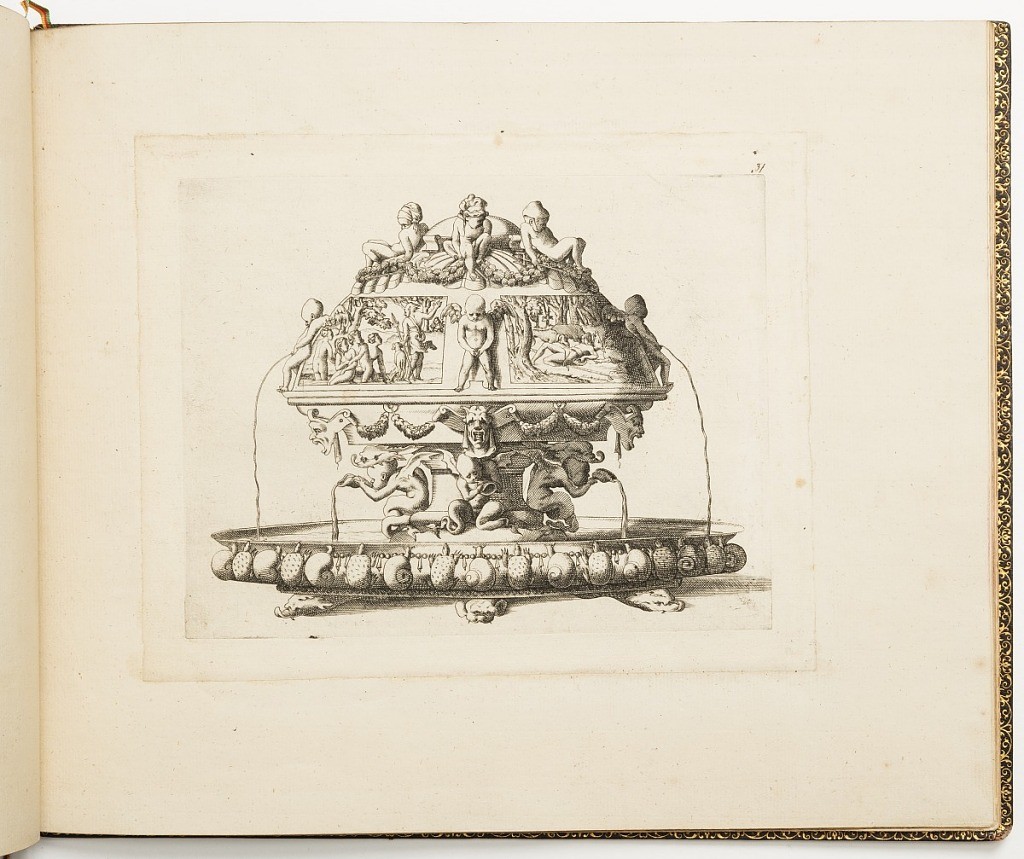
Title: Fountain Design, from Dessins d'orfèvrerie (Designs for Metalwork)
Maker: Léonard Thiry, Flemish, 1550
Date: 1540–1560
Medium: Engraving on laid paper
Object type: Print
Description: Fontainebleau school. Design for a metalwork fountain, the top decorated with children with tridents sitting on sea shells. Below, scenes of Acteon and Diana from Ovid's Metamorphosis are interspaces with urinating putti. The base decorated with masks, garlands and alternating snails and turtles.